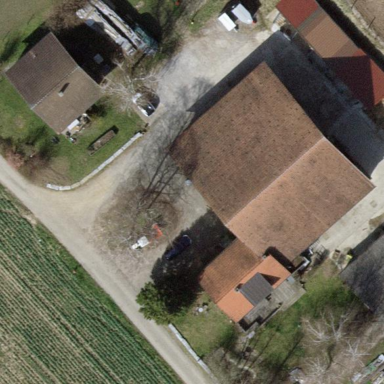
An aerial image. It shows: Farmyard area.